Question: What is the reading of the measurement in the image?
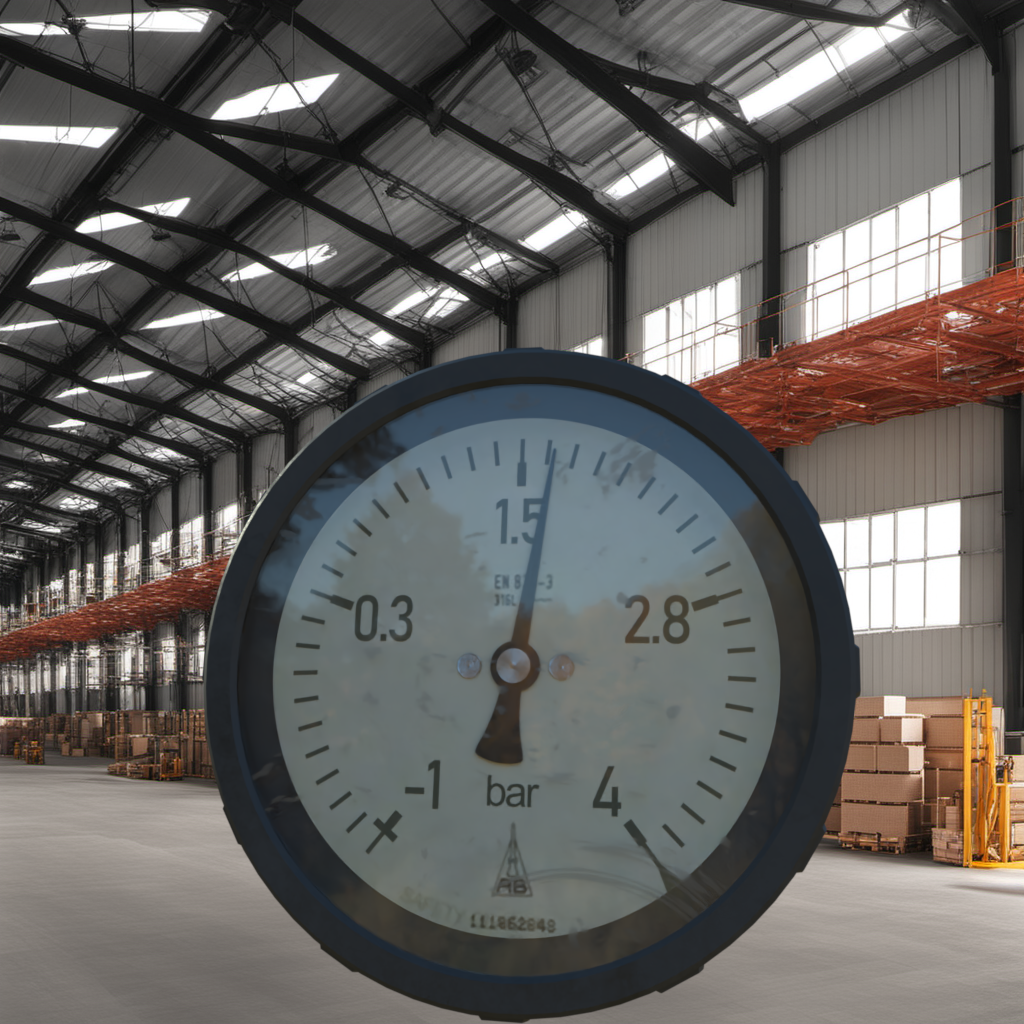
Answer: The result is 1.66
Question: What is the reading range of this measurement?
Answer: The range is from -1 to 4
Question: What is the minimum and maximum reading range of this measurement?
Answer: The minimum value is -1 and the maximum value is 4